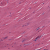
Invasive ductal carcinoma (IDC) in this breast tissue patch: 1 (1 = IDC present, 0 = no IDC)